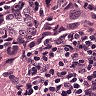
Metastatic tissue present: yes